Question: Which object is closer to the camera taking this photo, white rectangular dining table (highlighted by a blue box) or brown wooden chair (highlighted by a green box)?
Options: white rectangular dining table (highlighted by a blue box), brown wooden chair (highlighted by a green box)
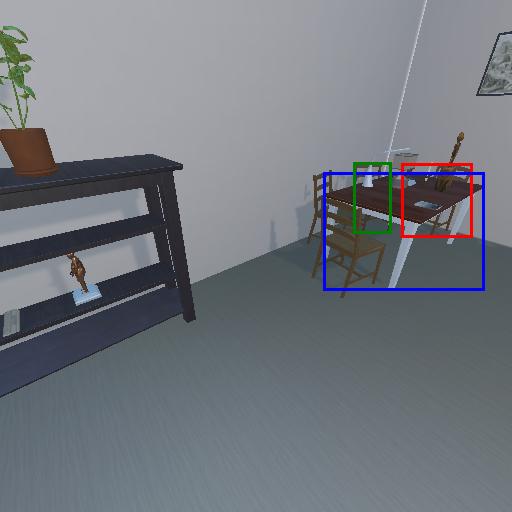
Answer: white rectangular dining table (highlighted by a blue box)